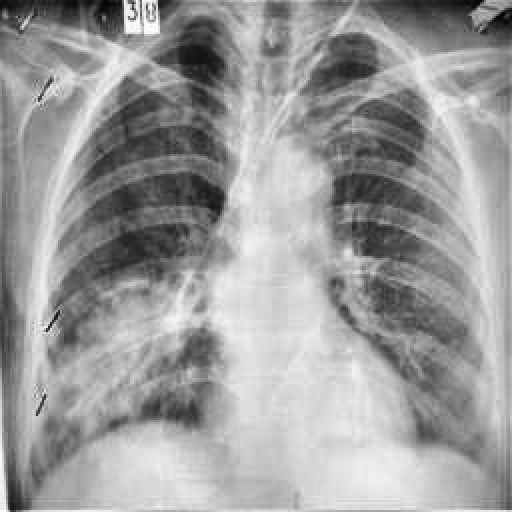
Finding: TUBERCULOSIS